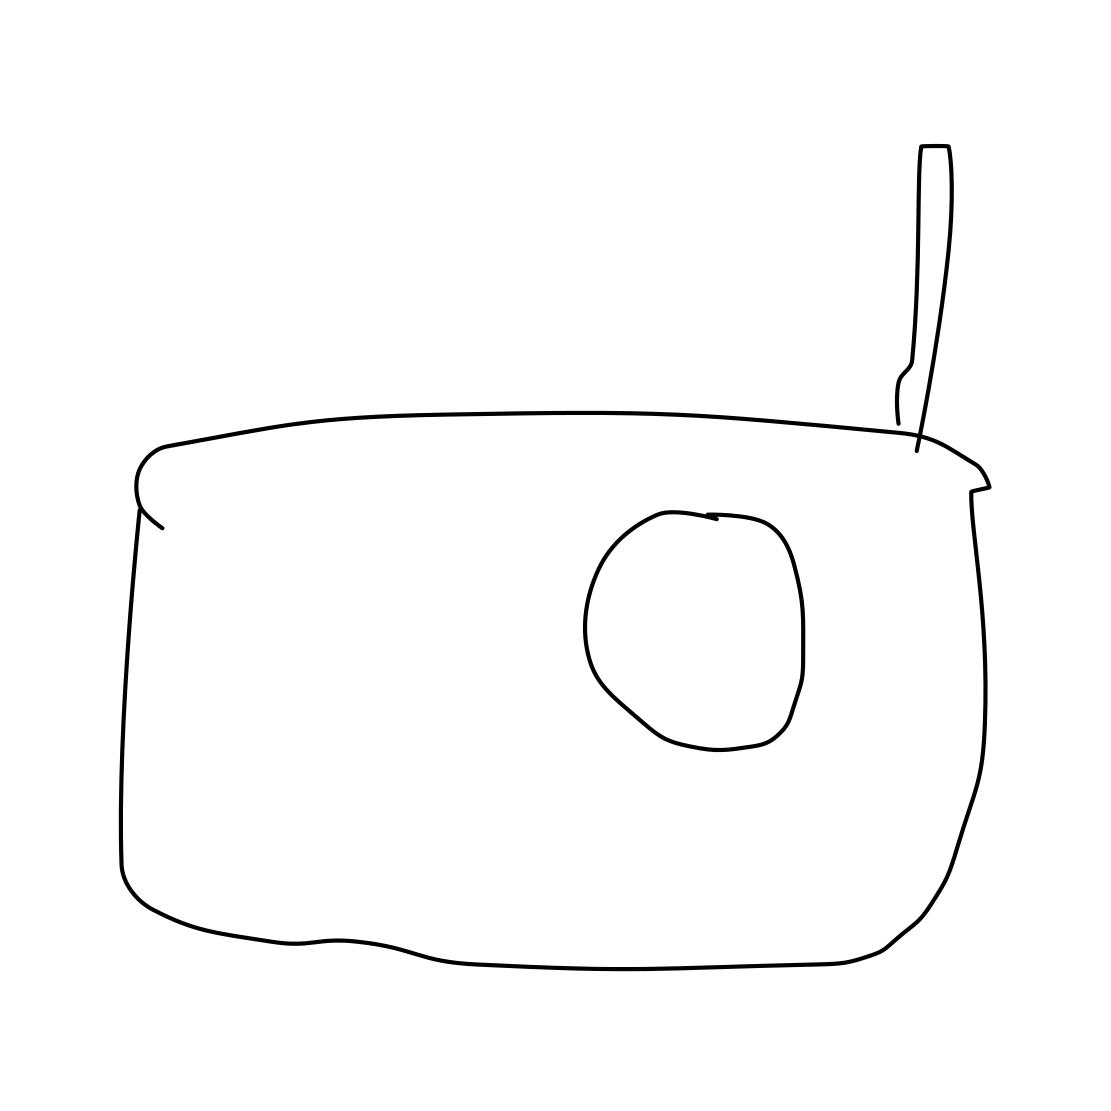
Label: radio